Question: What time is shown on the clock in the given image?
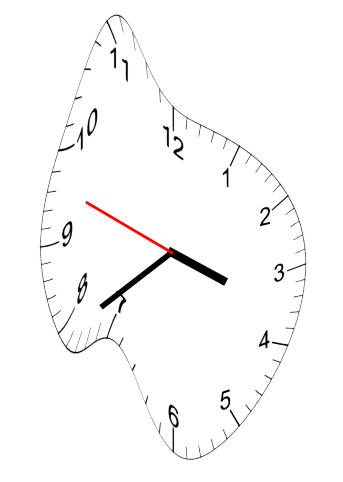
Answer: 03:38:48